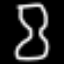
Label: hourglass